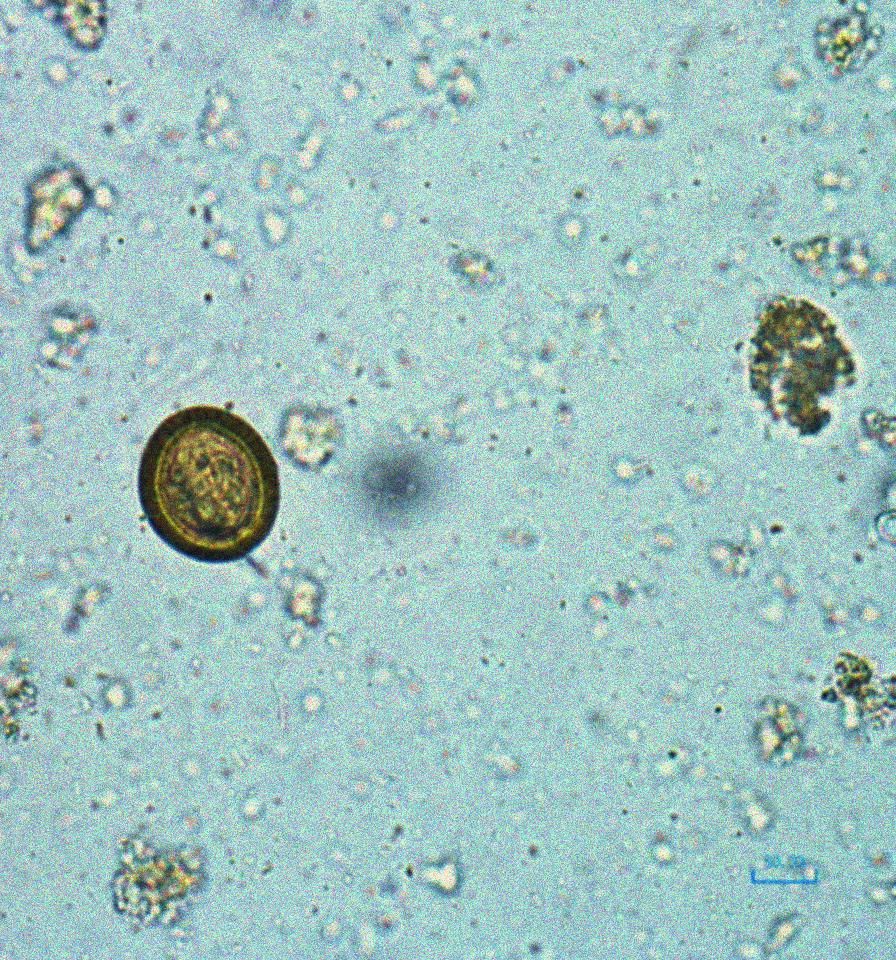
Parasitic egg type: Taenia spp. egg